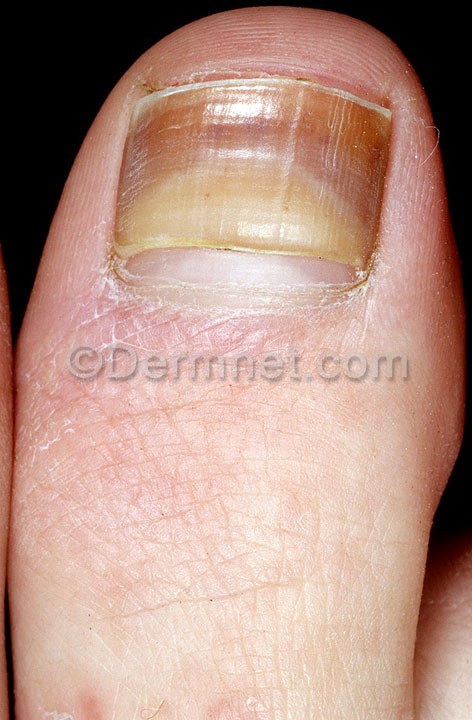
Disease: Nail Fungus and other Nail Disease